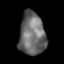
Tissue: lung
Cell type: Others
Senescence score: 0.2399
Nuclear area (px): 1087
Mean DAPI intensity: 107.483